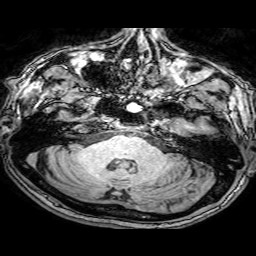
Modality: T1w
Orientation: coronal
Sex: male
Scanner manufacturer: philips
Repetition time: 0.008145 s
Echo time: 0.00374 s